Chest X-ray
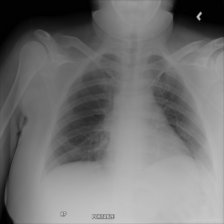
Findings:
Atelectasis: negative
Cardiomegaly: negative
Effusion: negative
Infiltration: negative
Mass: negative
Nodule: negative
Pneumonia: negative
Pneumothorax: negative
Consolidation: negative
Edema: negative
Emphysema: negative
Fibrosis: negative
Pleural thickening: negative
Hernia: negative